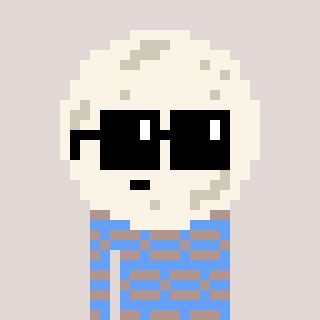
a pixel art character with square black sunglasses, a moon-shaped head and a blue-colored body on a warm background